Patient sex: F
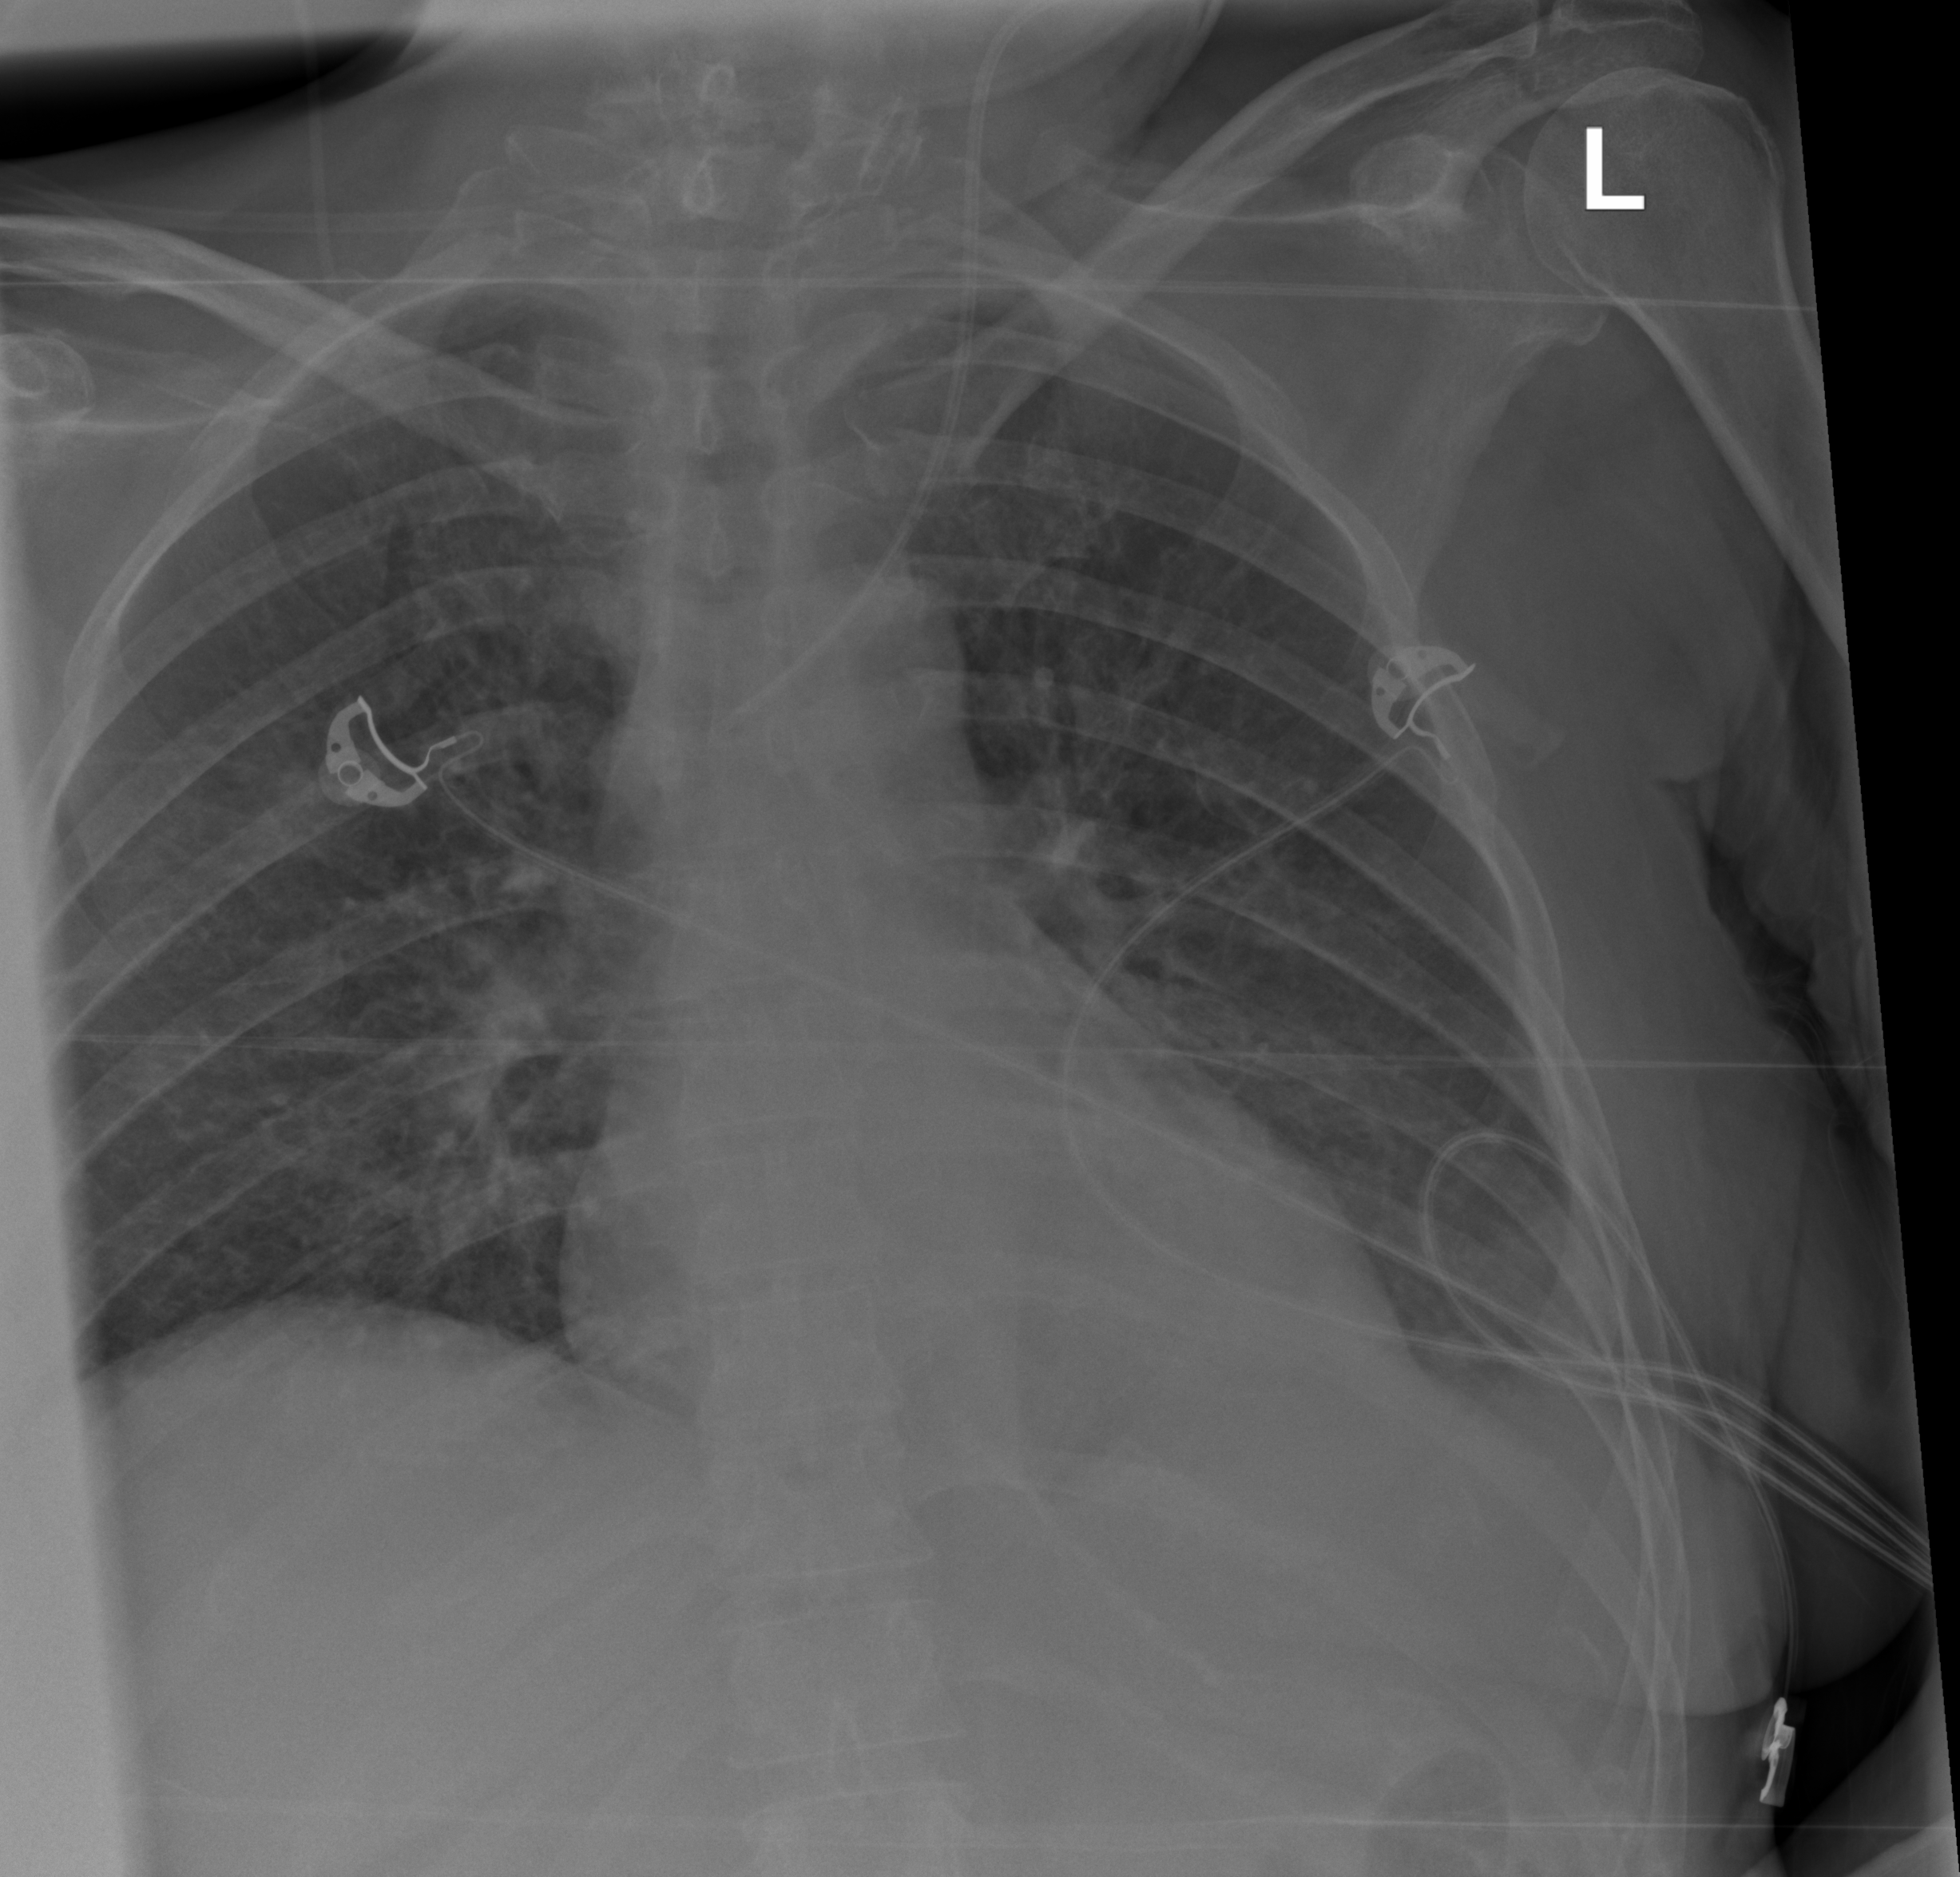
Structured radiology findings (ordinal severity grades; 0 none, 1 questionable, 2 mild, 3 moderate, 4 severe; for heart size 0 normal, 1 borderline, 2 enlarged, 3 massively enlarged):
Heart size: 0
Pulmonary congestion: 0
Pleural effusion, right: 0
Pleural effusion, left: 2
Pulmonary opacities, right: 0
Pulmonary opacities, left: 0
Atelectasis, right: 0
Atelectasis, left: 2